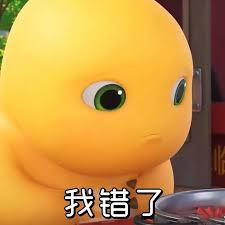
Label: nailong